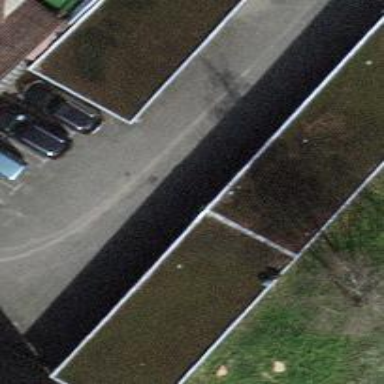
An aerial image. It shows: Group of garages.